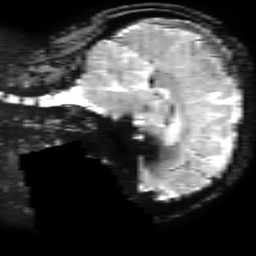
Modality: T2starw
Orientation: sagittal
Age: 52
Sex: female
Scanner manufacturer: ge
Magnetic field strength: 3 T
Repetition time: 0.65 s
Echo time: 0.02 s